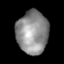
Tissue: lung
Cell type: Epithelial cells
Senescence score: 0.2389
Nuclear area (px): 1326
Mean DAPI intensity: 142.179